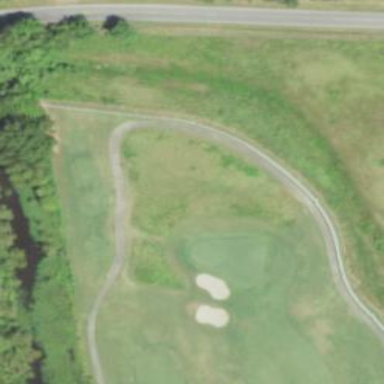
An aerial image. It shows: Golf rough area.